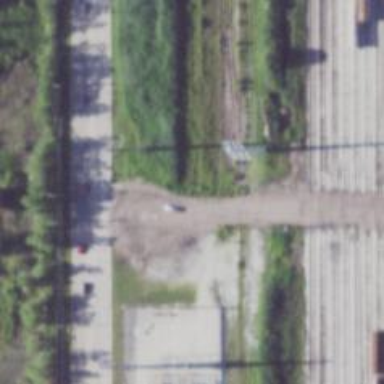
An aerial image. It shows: Abandoned railway yard.